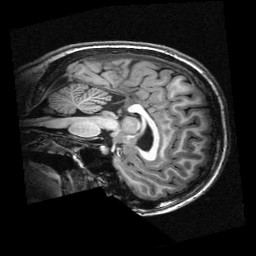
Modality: T1w
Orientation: sagittal
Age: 15
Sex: female
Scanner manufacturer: siemens
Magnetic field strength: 3 T
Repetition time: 2.3 s
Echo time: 0.00336 s